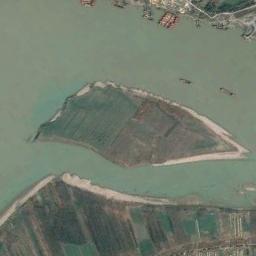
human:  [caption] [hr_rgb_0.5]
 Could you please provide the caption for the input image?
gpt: Many trees are on the island .

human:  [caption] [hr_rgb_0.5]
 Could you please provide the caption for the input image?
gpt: A shuttle-shaped island surrounded by turquoise waters between the two banks  The island is a green and yellow-brown field .

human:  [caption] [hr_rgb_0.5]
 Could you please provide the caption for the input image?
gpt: There is much vegetation on the island .

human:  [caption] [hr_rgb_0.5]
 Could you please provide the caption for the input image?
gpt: There are green farmlands on the island in a river .

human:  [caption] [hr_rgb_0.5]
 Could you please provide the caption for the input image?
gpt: The central island with some farmland and the color of the river is green .